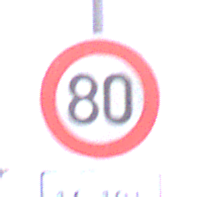
Verkehrszeichen: Geschwindigkeit80
Zusatzzeichen unten: ZeitangabenOhneBeschraenkungAufWochentage1
Umgebung: Outdoor, Nature
Tageszeit: MorningAfternoon
Wetter: Overcast
Licht: Natural
Jahreszeit: NotSpecified
Kontrast: LowContrast